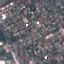
Land use / land cover: Residential